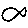
Label: fish